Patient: sex F, age 66
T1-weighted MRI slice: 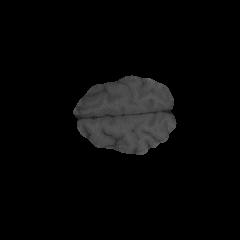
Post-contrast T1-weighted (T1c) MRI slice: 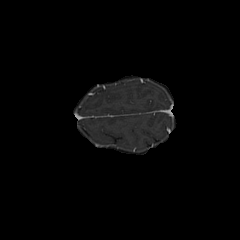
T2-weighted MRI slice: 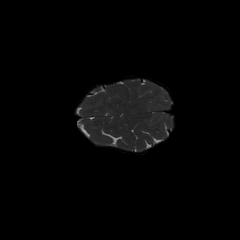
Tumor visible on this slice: no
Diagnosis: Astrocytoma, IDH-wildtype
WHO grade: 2